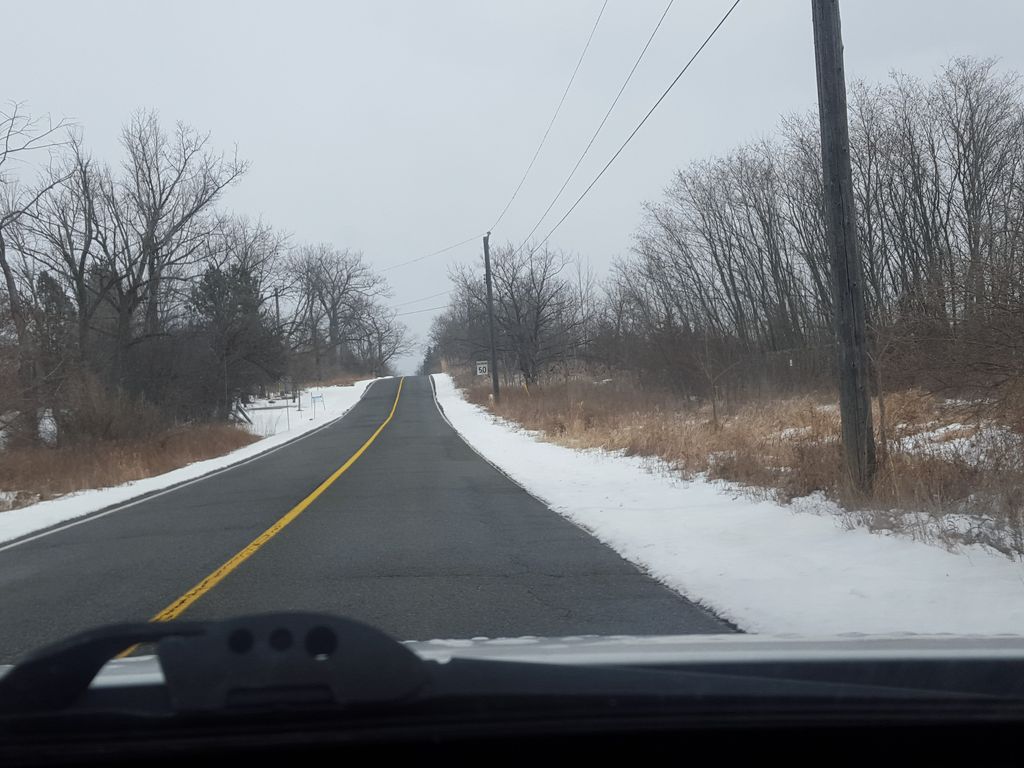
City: toronto